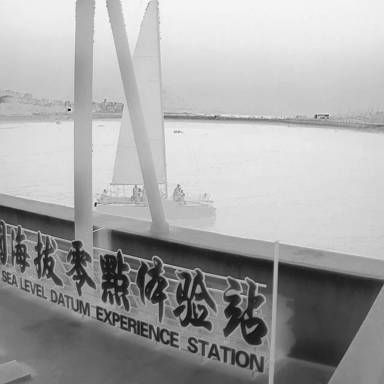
There is a sailboat in the infrared image.